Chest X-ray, AP view. Patient: 48 years old, sex M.
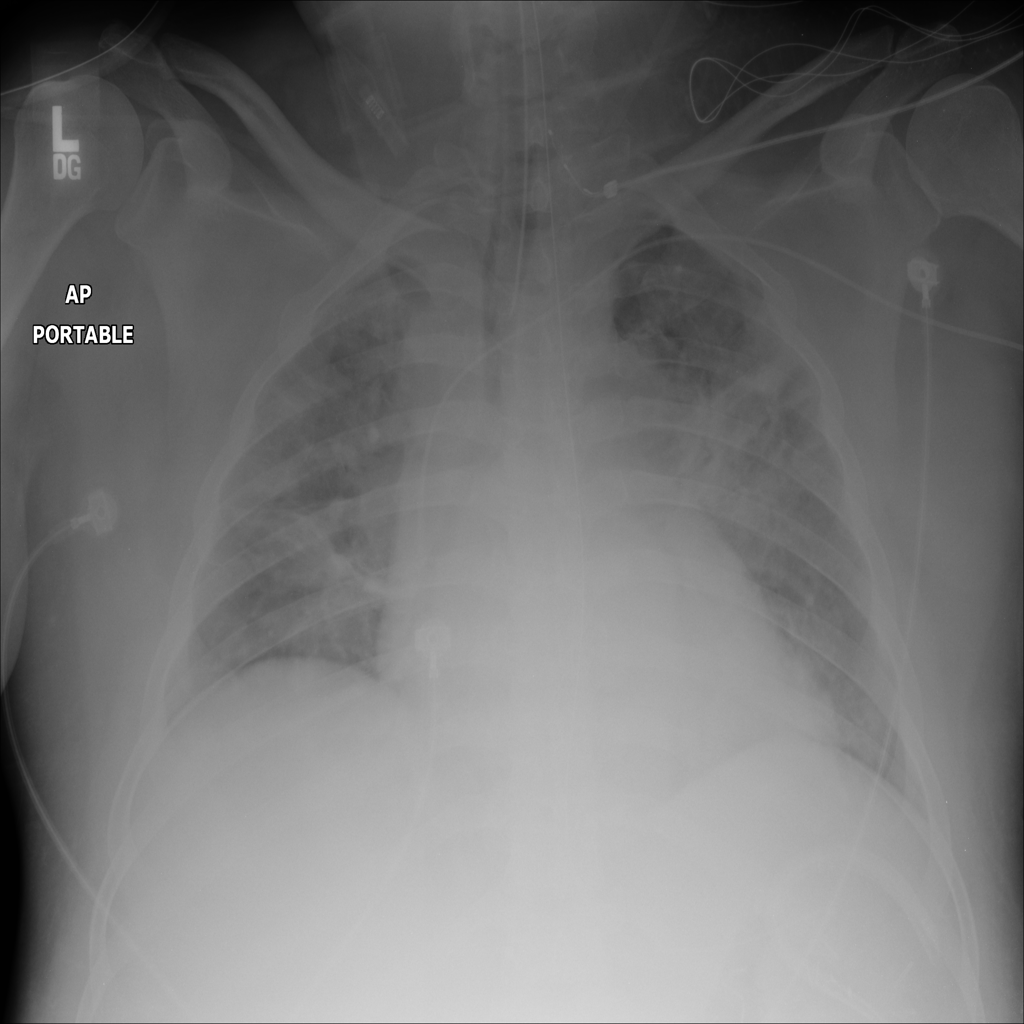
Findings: Atelectasis, Edema, Infiltration